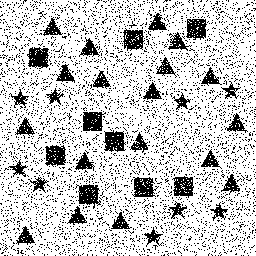
Squares: 9
Triangles: 18
Stars: 9
Total shapes: 36